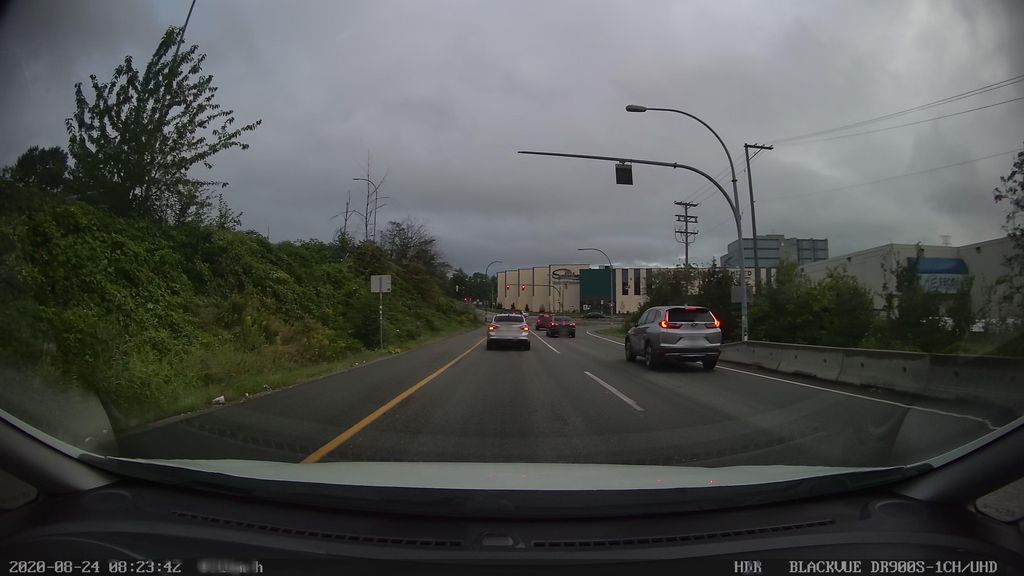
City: vancouver